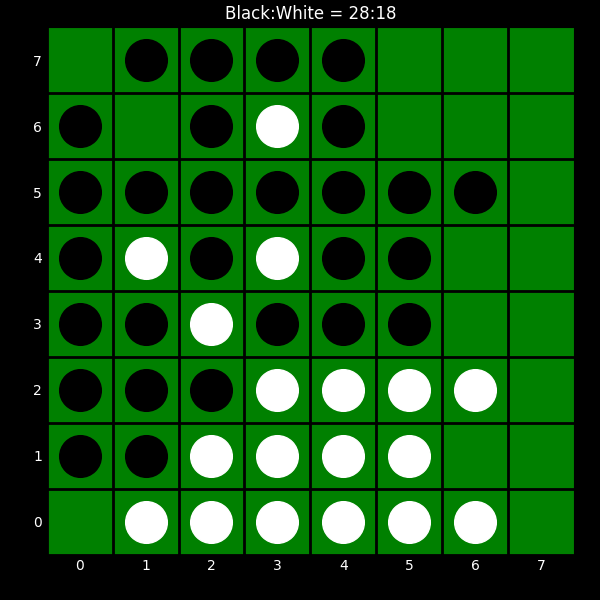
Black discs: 28
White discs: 18